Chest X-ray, PA view. Patient: 33 years old, sex F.
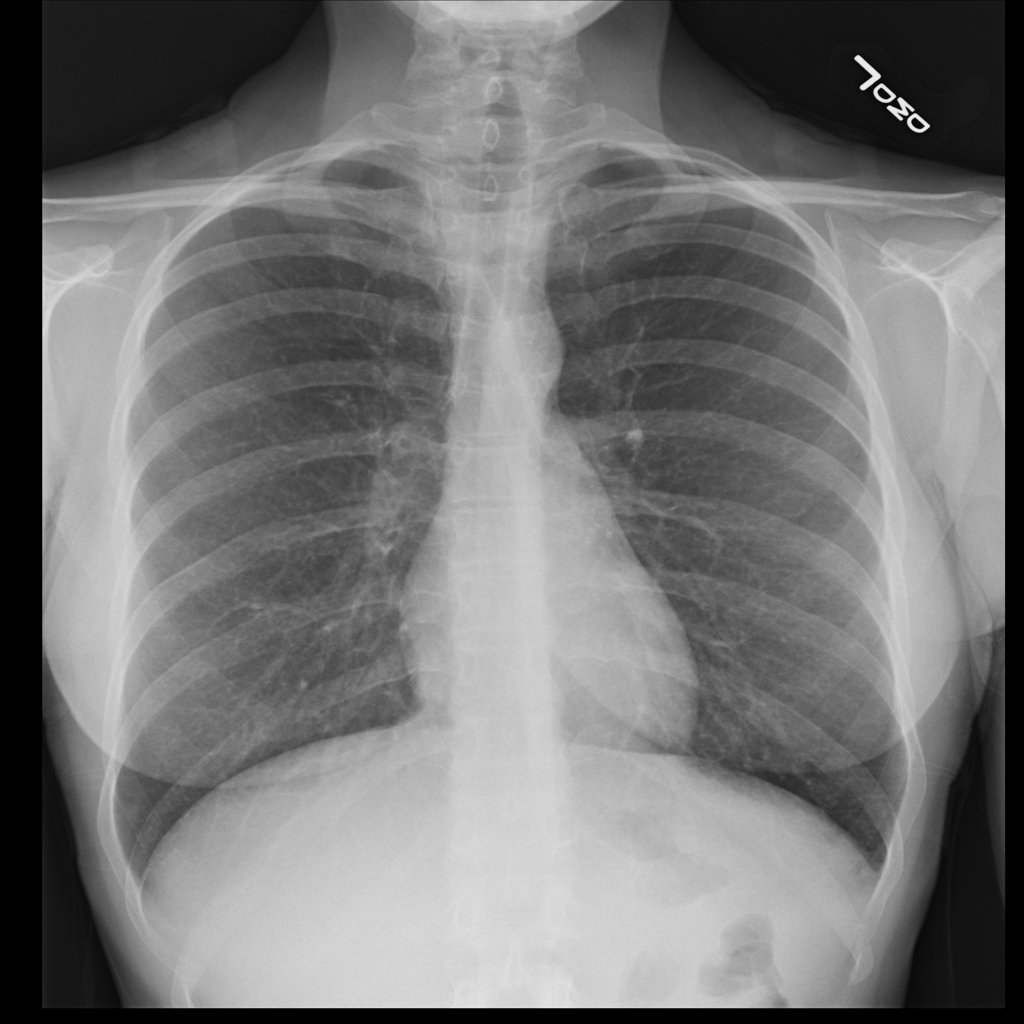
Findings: No Finding